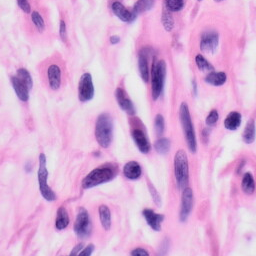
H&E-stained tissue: Skin